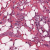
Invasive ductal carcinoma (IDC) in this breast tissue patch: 1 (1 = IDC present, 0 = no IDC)